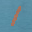
Label: 1